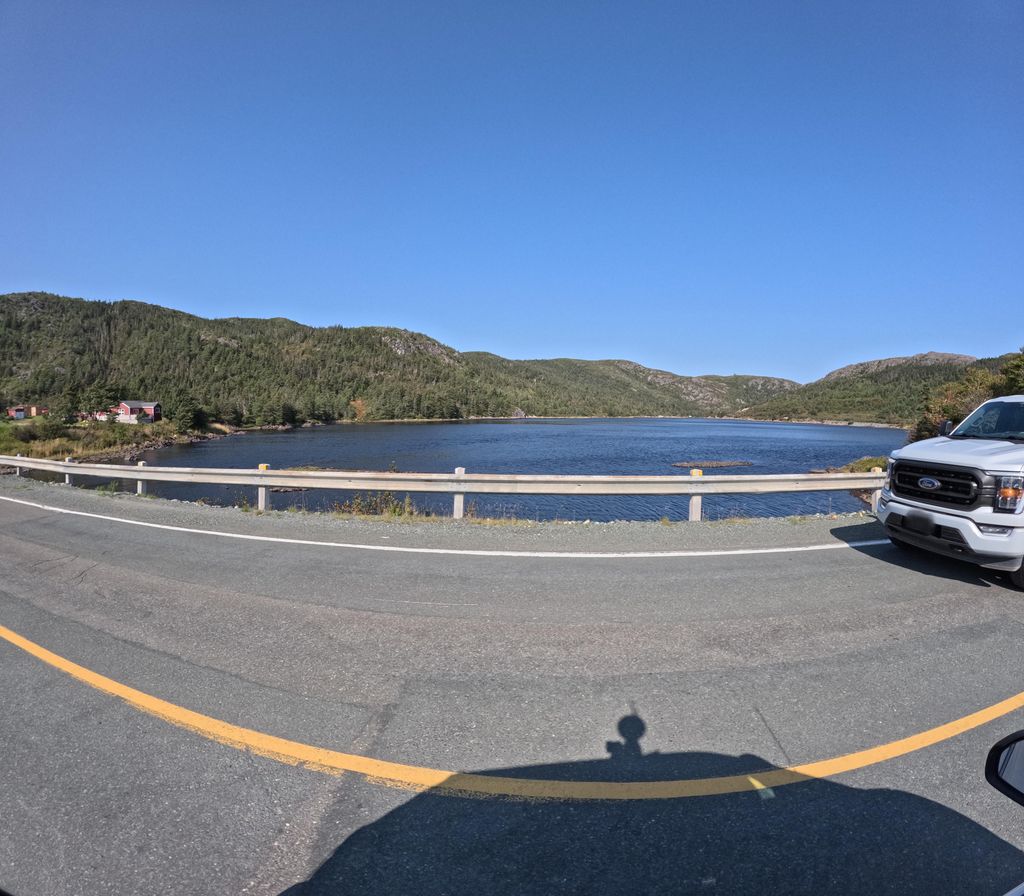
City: st_johns